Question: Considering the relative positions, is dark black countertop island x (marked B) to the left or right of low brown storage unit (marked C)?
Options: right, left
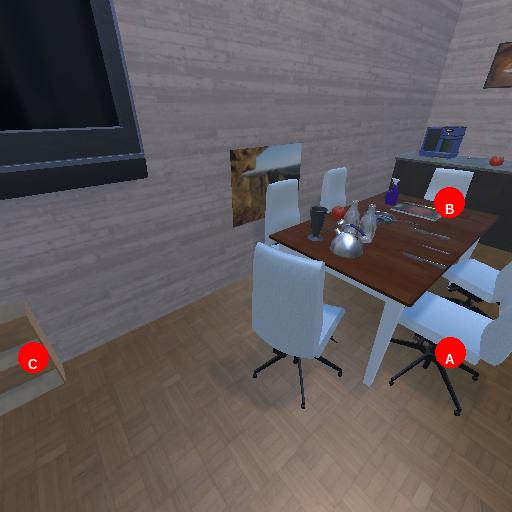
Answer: right